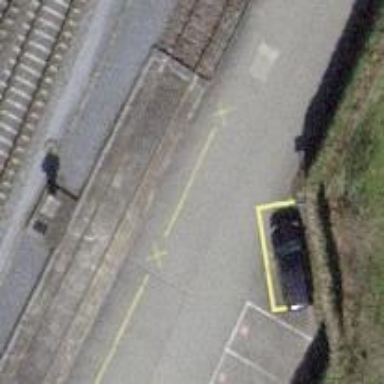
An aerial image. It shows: Road serving as parking aisle.